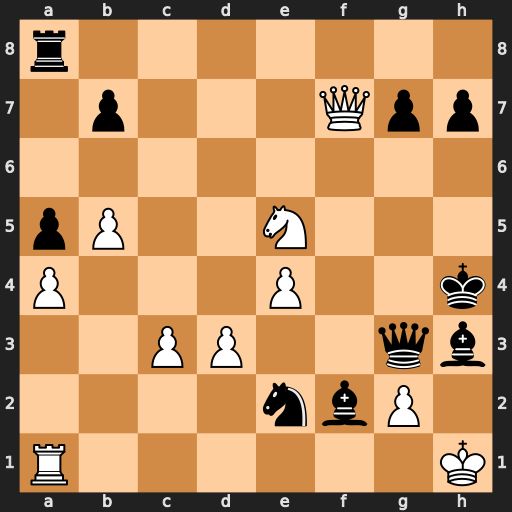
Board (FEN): r7/1p3Qpp/8/pP2N3/P3P2k/2PP2qb/4nbP1/R6K
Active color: w
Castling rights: -
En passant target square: -
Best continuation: Nf3+ Qxf3 Qxf3